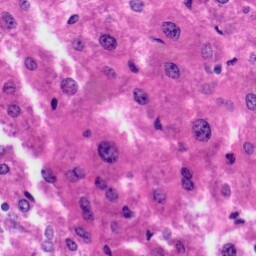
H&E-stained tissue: Liver